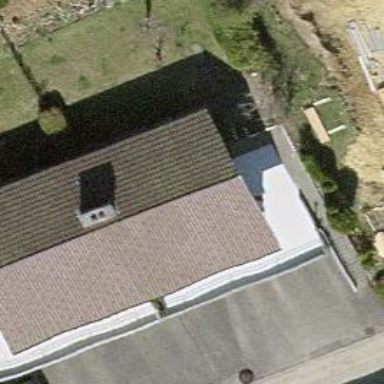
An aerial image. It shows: Terrace building.